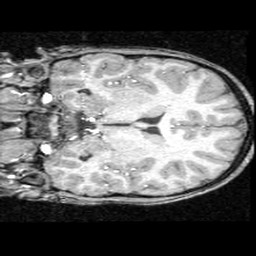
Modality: T1w
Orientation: coronal
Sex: male
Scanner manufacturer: ge
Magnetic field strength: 1.5 T
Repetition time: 21 s
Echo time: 0.008 s